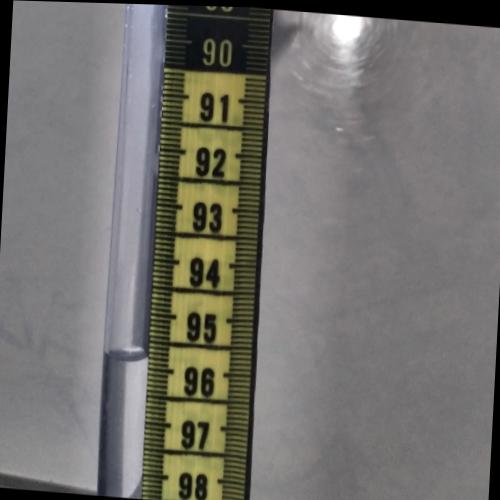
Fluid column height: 95.8 cm